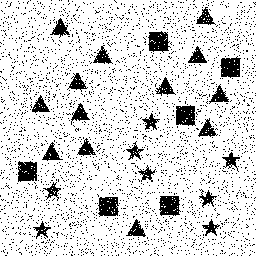
Squares: 6
Triangles: 13
Stars: 8
Total shapes: 27